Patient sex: M
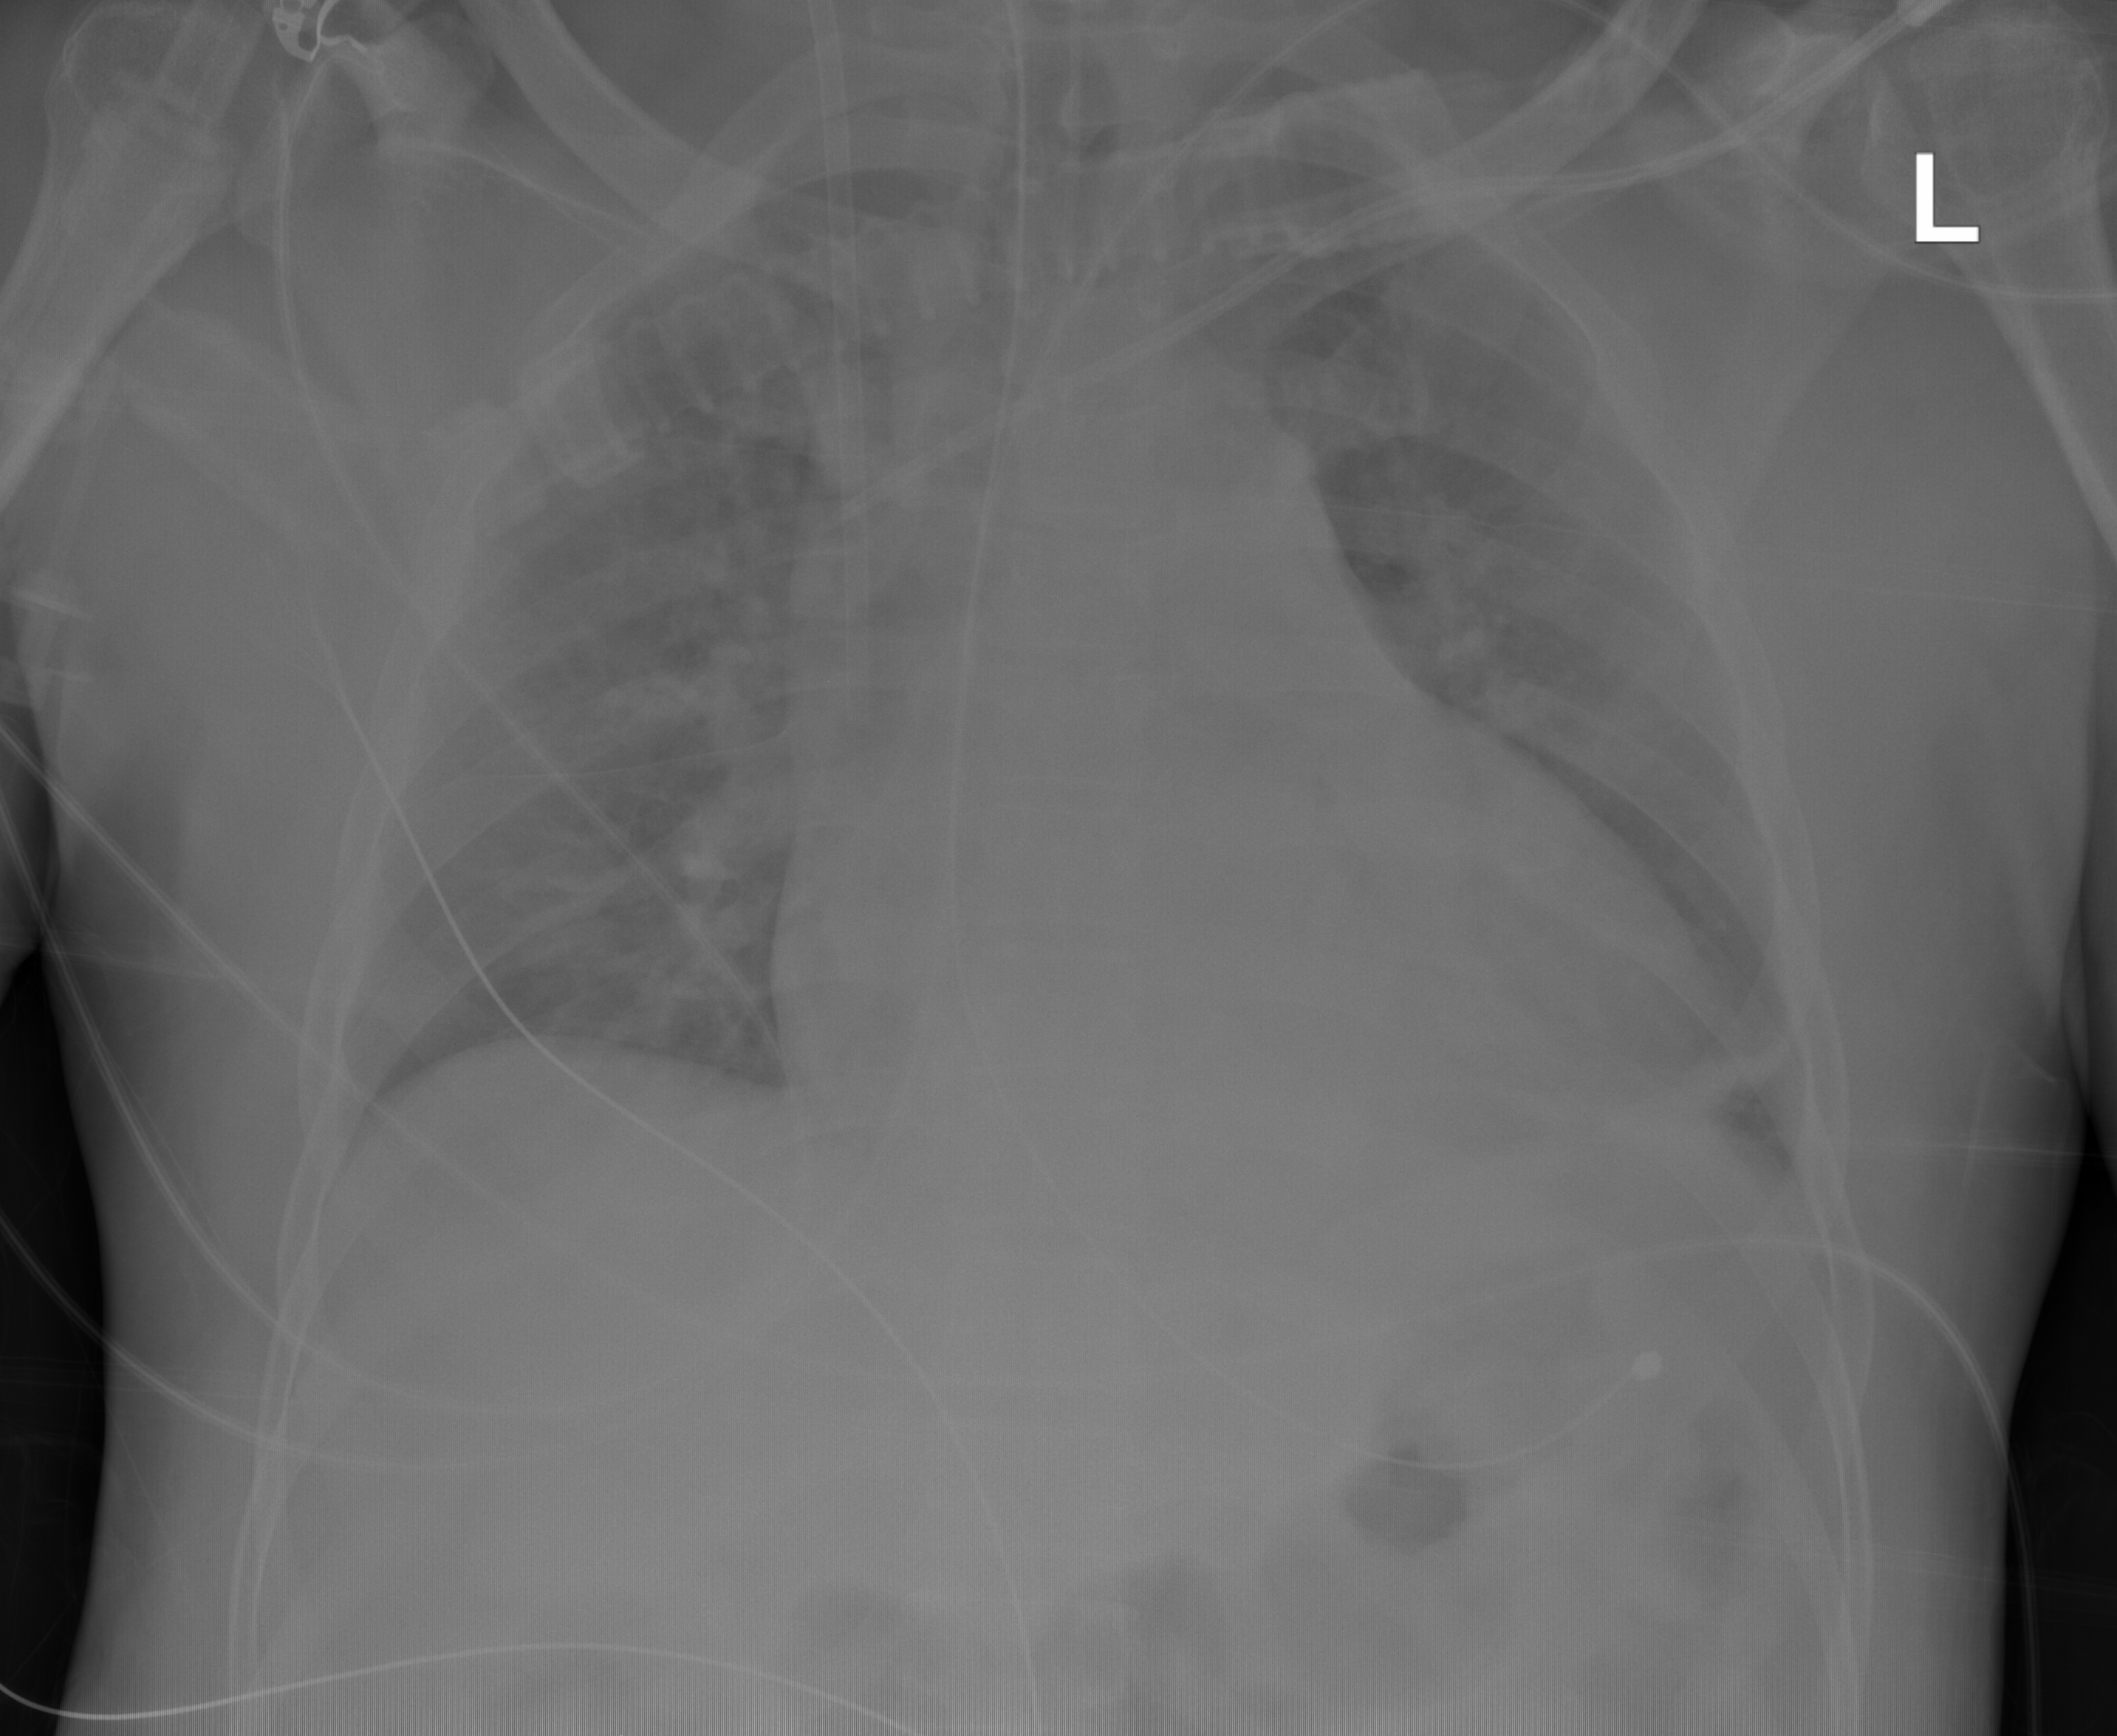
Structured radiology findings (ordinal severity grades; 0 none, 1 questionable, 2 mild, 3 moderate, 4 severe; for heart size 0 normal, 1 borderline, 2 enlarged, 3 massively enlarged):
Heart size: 2
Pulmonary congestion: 2
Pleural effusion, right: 0
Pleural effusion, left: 0
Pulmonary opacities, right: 2
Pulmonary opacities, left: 0
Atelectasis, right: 0
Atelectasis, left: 0